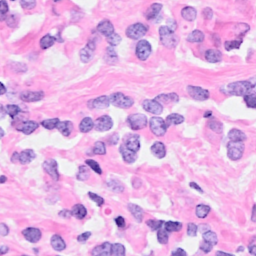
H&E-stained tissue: Breast